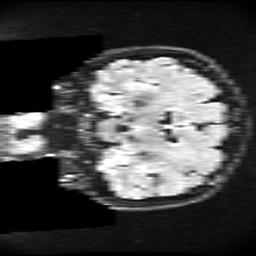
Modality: FLAIR
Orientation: coronal
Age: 32
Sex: female
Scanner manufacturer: ge
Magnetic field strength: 3 T
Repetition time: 11 s
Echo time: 0.1497 s